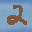
Label: 2